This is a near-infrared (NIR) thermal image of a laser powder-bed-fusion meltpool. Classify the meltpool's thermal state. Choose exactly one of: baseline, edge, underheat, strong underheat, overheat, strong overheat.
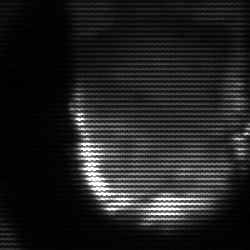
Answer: baseline